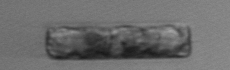
Label: Guinardia_delicatula